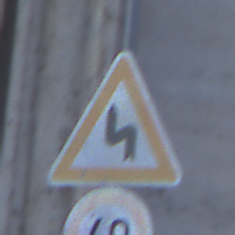
Verkehrszeichen: DoppelkurveZunaechstLinks
Zusatzzeichen unten: Geschwindigkeit40
Umgebung: Outdoor, Urban
Tageszeit: SunriseSunset
Wetter: Clear
Licht: Natural
Jahreszeit: NotSpecified
Kontrast: MediumContrast